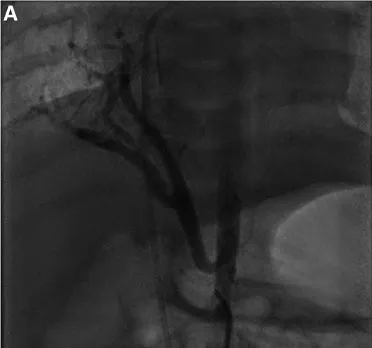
Angiography of the arteries supplying the right lung sequestrum from the aorta. (A) The artery heading upward and supplying part of the lower lobe was visualized. A short trunk about 4.5 mm in diameter, dividing into two arteries about 3.6-4.0 mm in diameter.
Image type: radiology (x_ray)